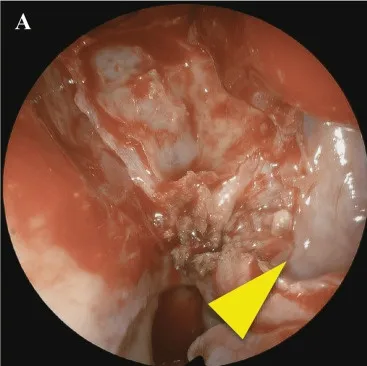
A transpterygoid endonasal approach with multilayer reconstruction was used. . The pterygoid fossa was exposed maintaining its periosteum (arrowhead, A).
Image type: endoscopy (arthroscopy)